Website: macys
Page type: delivery-shipping
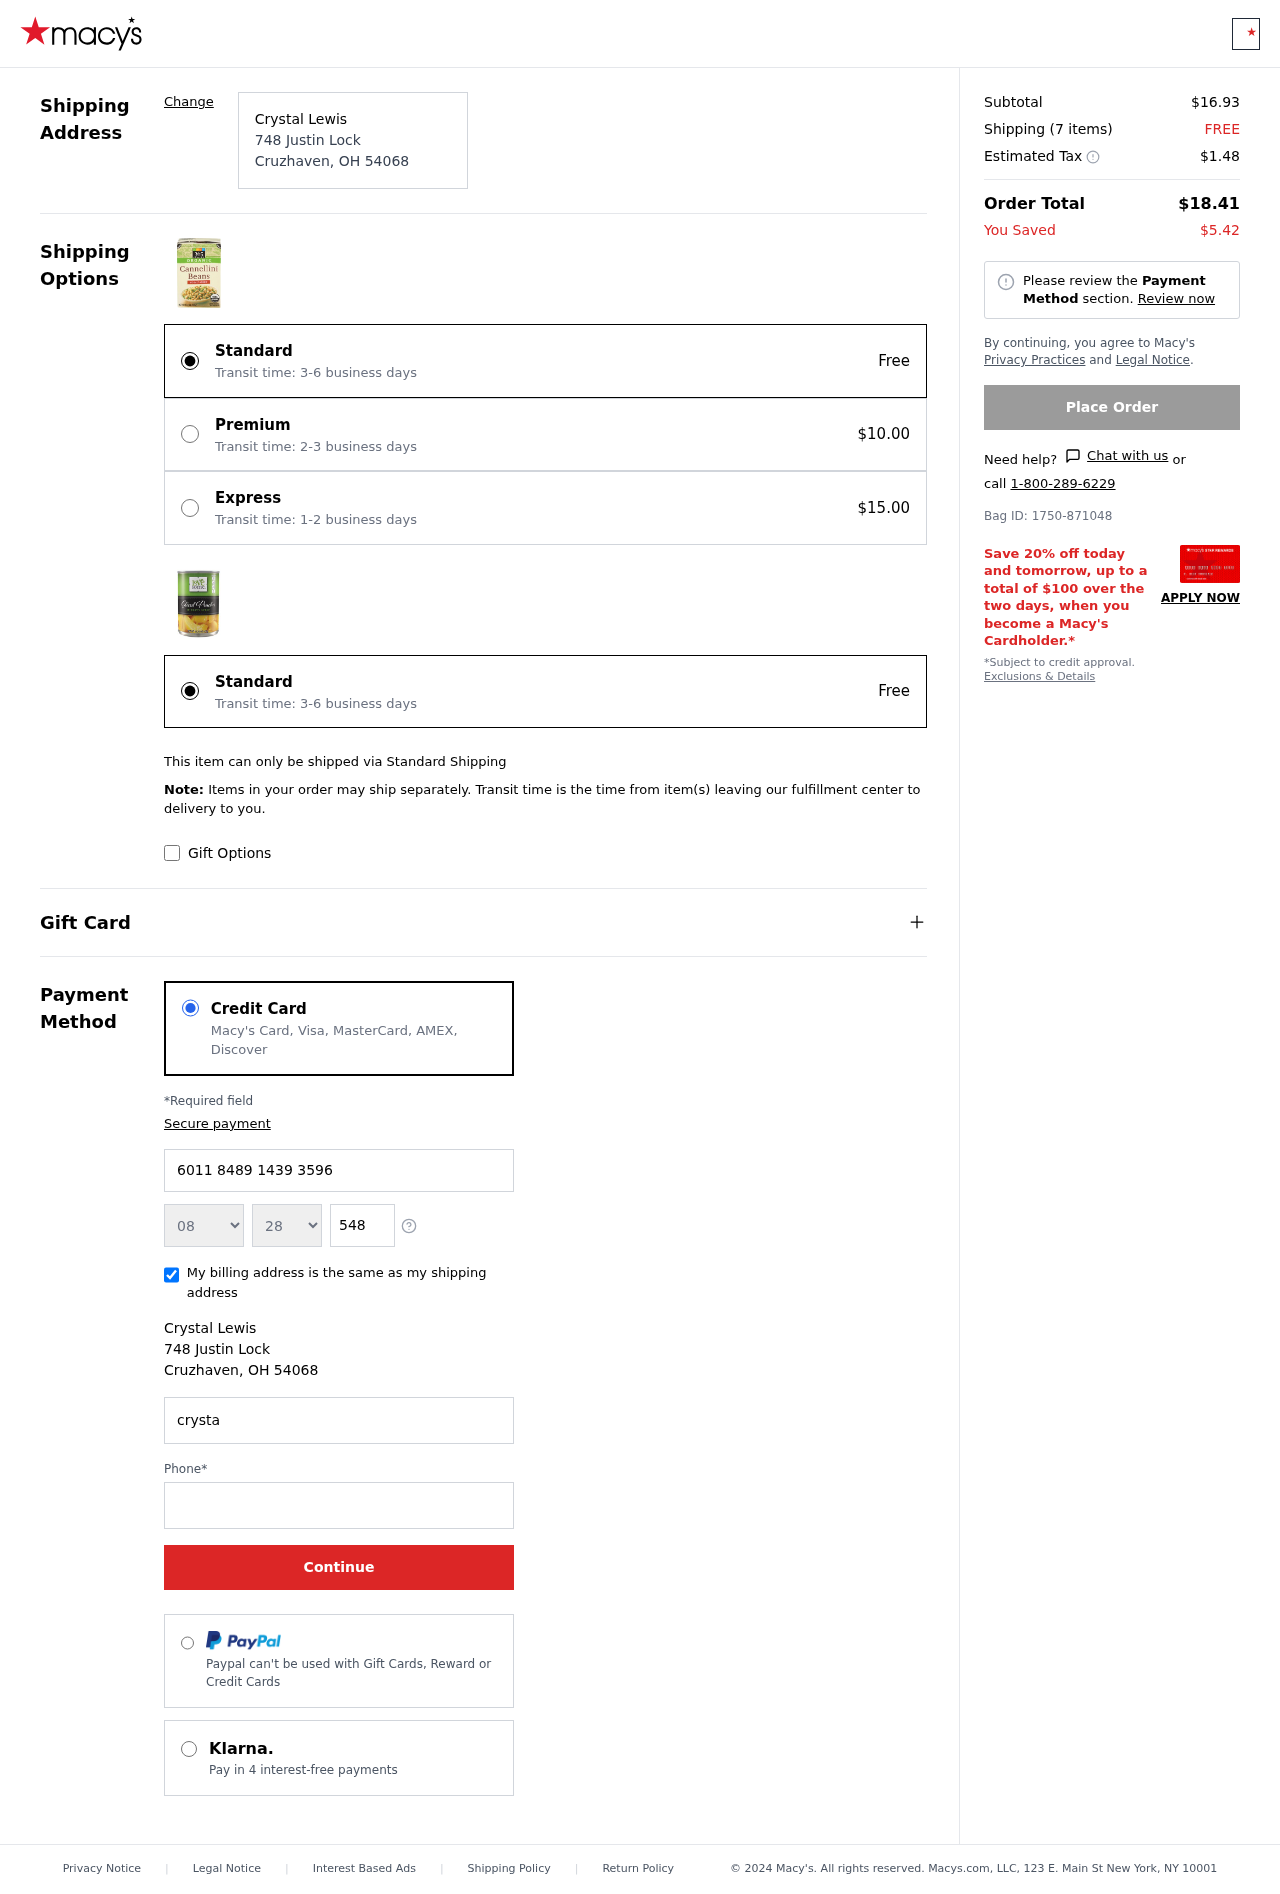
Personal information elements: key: PII_CARD_EXPIRY_MONTH
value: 08
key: PII_CARD_EXPIRY_YEAR
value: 28
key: PII_CITY
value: Cruzhaven
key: PII_CITY_STATE_ZIP
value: Cruzhaven, OH 54068
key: PII_FULLNAME
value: Crystal Lewis
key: PII_POSTCODE
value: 54068
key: PII_STATE_ABBR
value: OH
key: PII_STREET
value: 748 Justin Lock
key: PII_CARD_NUMBER
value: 6011 8489 1439 3596
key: PII_CARD_CVV
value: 548
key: PII_EMAIL
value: crystal_lewis@gmail.com
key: PII_PHONE
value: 7334713135
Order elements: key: ORDER_SUBTOTAL
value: $16.93
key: ORDER_NUM_ITEMS
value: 7
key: ORDER_SHIPPING_COST
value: FREE
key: ORDER_TAX
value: $1.48
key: ORDER_TOTAL
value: $18.41
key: ORDER_SAVINGS
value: $5.42
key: ORDER_BAG_ID
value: Bag ID: 1750-871048